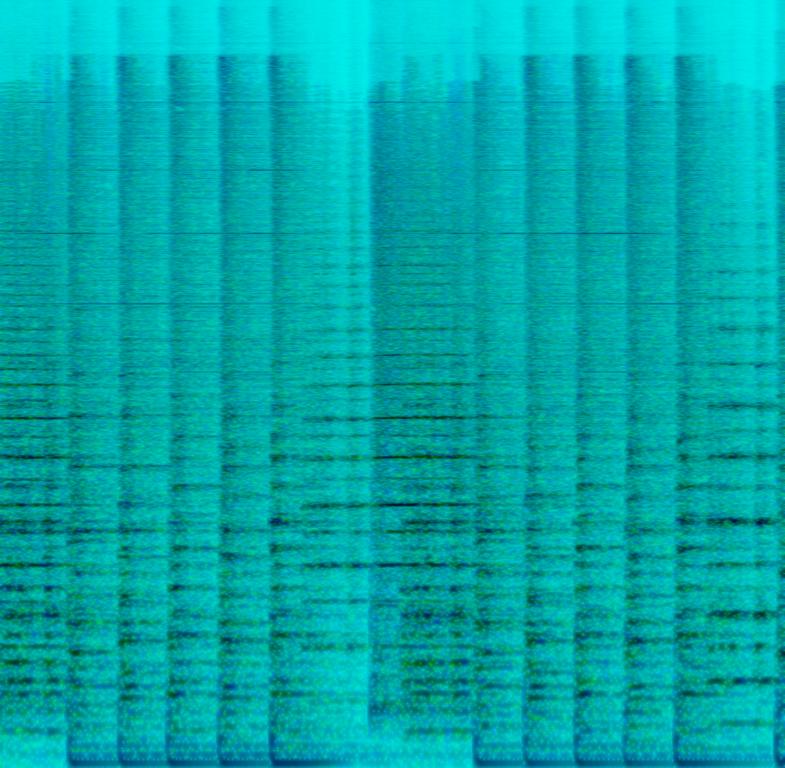
This is a classical music piece in the style of a military march. There is a wind orchestra playing the melody. In the rhythmic background, marching band elements such as the snare drum, the bass drum, the cymbal and the triangle can be heard. There is an epic atmosphere. This piece would fit perfectly in the soundtrack of a war video game.